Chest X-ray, AP view. Patient: 49 years old, sex M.
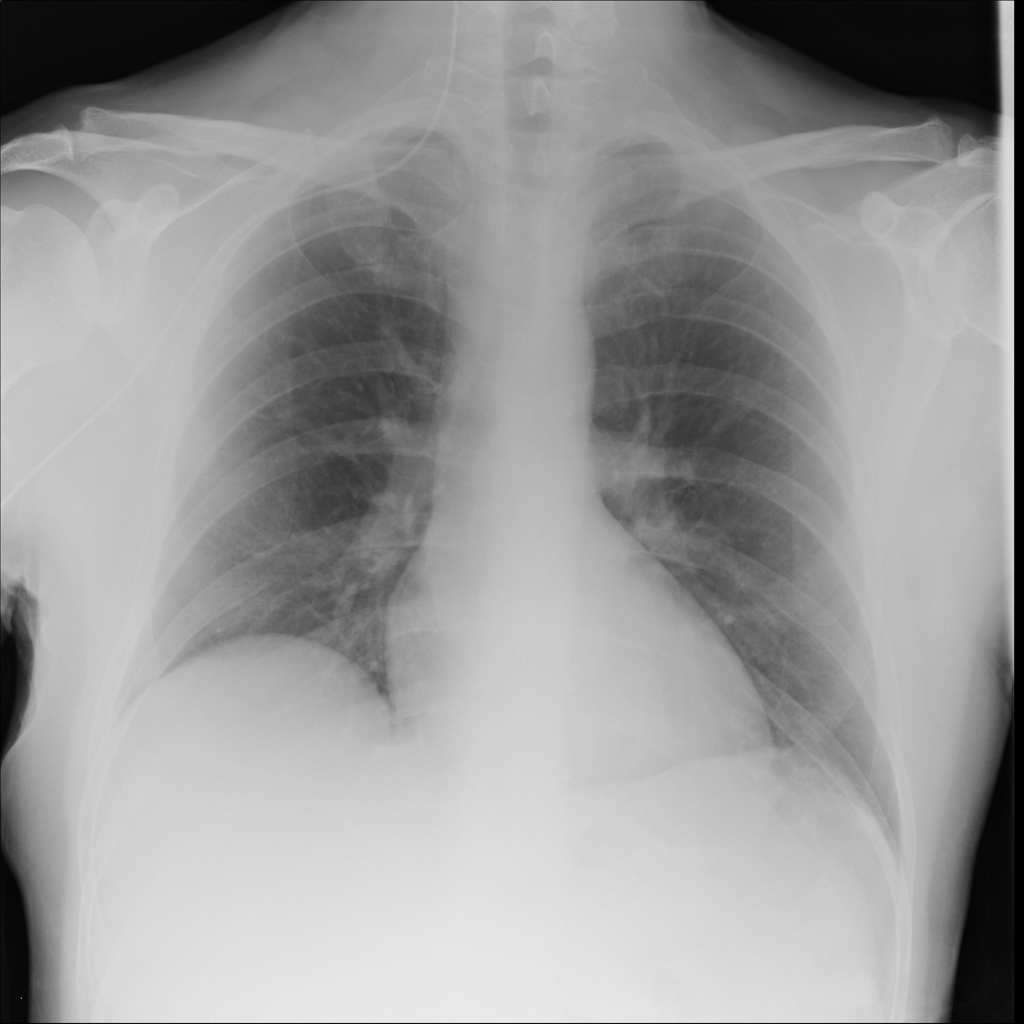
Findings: No Finding